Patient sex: M
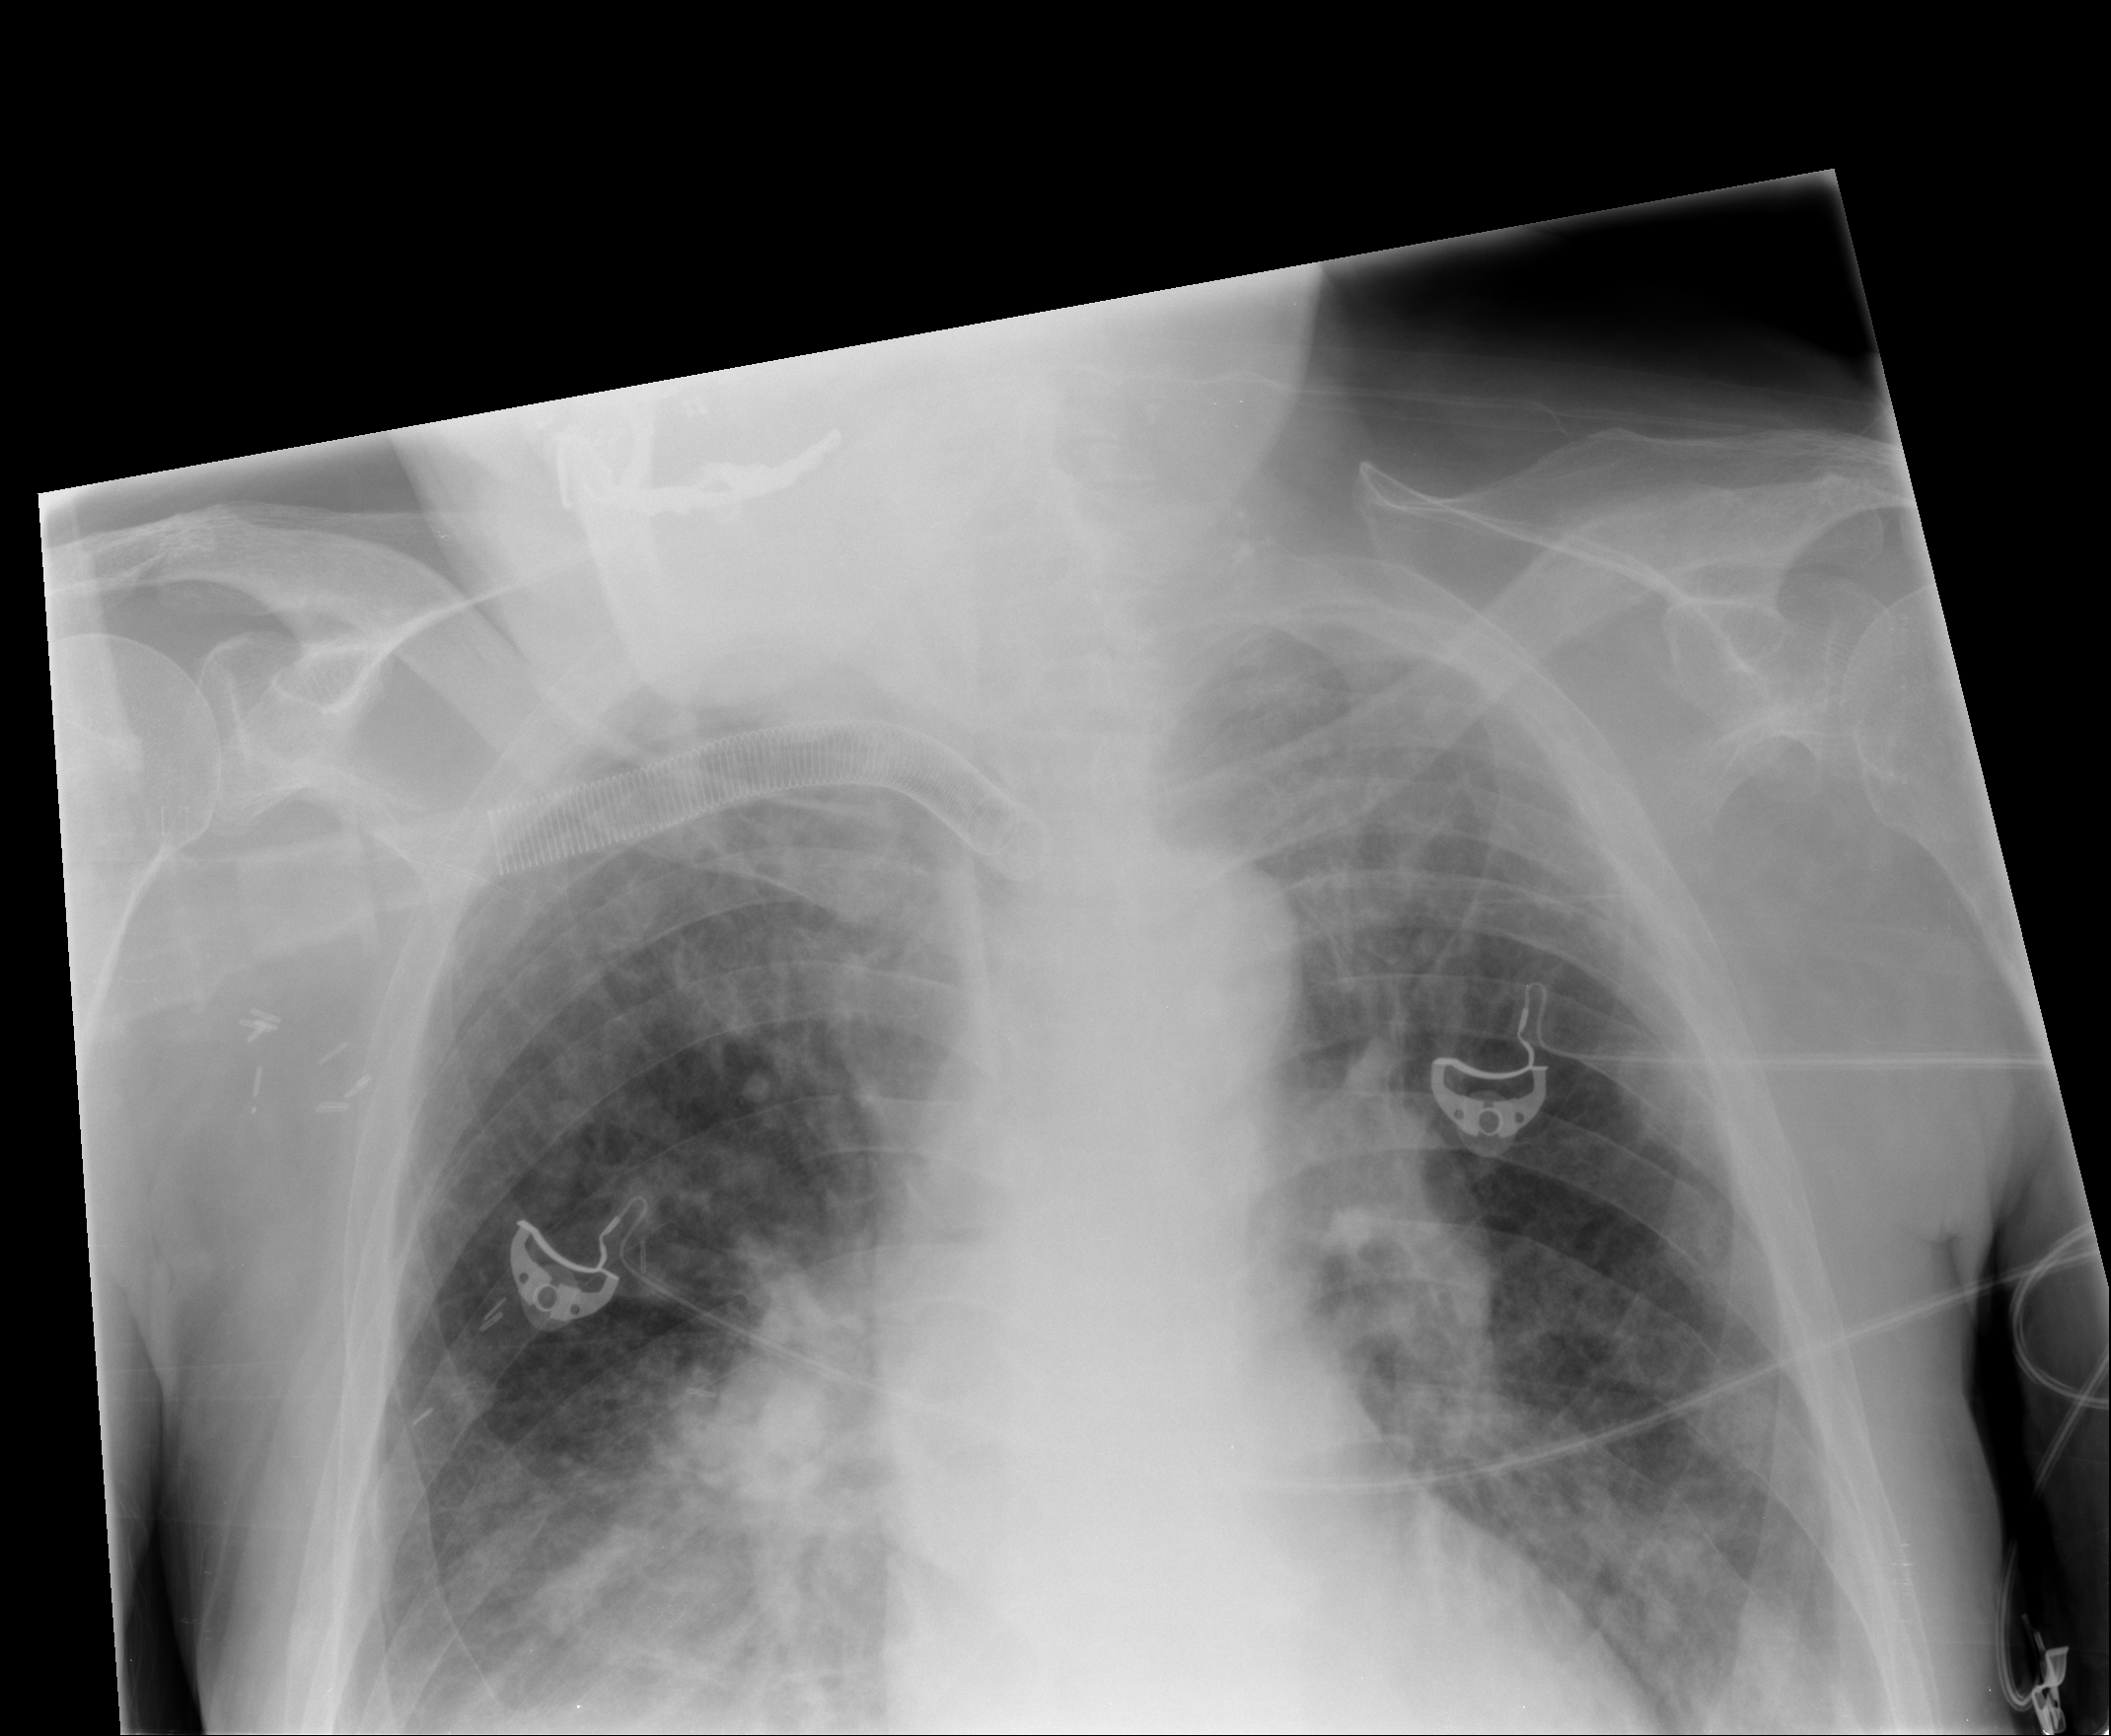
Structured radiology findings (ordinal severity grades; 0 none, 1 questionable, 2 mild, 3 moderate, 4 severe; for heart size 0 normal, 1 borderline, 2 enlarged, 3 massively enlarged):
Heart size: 1
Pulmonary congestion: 2
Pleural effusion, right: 1
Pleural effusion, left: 1
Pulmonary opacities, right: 2
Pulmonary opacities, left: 2
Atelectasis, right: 2
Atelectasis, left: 2